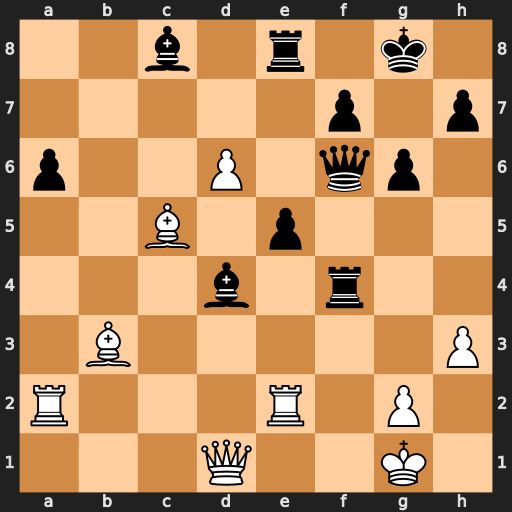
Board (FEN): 2b1r1k1/5p1p/p2P1qp1/2B1p3/3b1r2/1B5P/R3R1P1/3Q2K1
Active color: w
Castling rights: -
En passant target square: -
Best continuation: Bxd4 Rxd4 Qxd4 exd4 Rxe8+